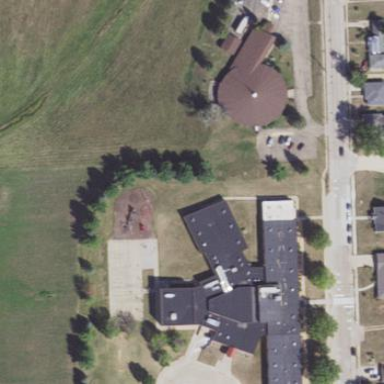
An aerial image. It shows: School building.